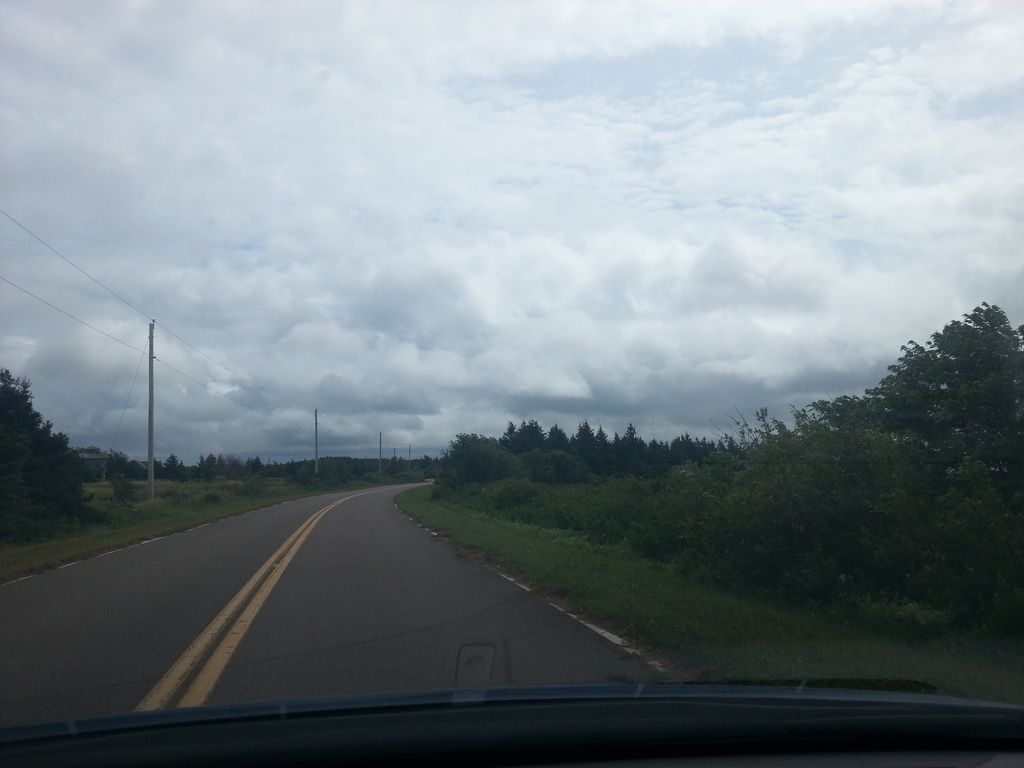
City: charlottetown